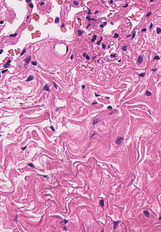
Tumor epithelial tissue: no
Tumor-associated stroma tissue: yes
Normal tissue: no